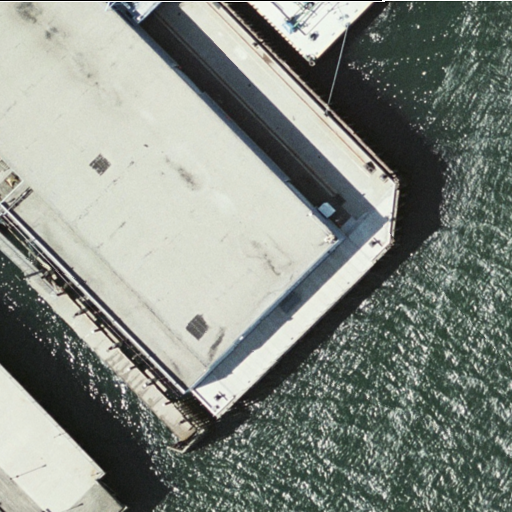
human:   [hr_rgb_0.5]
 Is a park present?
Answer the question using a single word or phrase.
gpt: yes

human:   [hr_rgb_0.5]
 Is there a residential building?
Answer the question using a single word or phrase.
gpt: yes

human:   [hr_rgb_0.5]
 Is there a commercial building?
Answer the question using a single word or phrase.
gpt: no

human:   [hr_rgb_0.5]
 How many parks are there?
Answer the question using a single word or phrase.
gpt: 1

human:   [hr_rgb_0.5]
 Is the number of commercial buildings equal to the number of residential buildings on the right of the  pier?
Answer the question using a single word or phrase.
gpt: yes

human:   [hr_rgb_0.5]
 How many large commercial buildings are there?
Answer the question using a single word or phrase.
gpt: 0

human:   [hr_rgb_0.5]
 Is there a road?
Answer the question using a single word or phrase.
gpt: no

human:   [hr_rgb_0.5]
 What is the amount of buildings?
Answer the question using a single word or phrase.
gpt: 1

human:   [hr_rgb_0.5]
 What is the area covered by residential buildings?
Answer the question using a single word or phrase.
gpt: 3369m2

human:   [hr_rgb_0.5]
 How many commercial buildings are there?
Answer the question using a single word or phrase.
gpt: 0

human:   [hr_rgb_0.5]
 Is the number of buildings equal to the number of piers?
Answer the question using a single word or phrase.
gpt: yes

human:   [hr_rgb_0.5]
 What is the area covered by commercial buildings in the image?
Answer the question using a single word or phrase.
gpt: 0m2

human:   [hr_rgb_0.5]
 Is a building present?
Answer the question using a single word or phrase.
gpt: yes

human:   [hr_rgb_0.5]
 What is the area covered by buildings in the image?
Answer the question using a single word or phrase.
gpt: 3369m2

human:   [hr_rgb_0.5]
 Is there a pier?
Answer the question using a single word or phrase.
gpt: yes

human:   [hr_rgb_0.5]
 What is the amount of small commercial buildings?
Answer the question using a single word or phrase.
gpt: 0

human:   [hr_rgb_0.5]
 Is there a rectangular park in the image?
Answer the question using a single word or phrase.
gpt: yes

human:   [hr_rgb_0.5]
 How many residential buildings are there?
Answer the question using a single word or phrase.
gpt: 1

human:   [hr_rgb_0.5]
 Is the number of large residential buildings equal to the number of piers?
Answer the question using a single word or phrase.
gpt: yes

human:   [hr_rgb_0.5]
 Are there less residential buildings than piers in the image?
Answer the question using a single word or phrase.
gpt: no

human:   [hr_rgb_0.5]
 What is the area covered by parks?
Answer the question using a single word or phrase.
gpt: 119m2

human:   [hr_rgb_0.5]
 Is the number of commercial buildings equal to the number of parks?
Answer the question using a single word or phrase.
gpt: no

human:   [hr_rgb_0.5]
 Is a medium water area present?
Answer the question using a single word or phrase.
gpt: no

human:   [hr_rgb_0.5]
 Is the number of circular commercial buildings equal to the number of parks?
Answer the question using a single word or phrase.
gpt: no

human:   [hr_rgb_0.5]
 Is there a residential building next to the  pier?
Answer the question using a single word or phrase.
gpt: yes

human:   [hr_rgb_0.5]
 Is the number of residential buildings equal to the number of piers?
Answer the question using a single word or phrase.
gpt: yes

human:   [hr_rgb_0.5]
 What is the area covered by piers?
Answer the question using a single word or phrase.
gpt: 335m2

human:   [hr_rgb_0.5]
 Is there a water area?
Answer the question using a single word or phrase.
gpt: no

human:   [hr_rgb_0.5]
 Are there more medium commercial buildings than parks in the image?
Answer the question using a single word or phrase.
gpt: no

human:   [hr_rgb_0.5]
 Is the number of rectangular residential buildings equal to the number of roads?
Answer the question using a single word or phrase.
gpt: yes

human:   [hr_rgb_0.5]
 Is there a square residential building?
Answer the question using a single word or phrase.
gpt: no

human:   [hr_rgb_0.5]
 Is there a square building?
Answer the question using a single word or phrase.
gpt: no

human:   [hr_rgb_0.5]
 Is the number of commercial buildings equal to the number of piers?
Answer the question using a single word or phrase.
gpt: no

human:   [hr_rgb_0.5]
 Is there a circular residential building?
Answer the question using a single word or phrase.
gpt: no

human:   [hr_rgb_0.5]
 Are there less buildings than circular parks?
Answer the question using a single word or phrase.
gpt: no

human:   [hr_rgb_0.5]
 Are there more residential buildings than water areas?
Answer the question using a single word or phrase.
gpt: yes

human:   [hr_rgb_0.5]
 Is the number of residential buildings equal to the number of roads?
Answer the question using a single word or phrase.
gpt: no

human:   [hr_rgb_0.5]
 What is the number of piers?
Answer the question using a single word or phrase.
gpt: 1

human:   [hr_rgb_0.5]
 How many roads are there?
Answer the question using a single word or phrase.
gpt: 0

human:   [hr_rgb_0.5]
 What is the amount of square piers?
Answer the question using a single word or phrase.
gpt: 0

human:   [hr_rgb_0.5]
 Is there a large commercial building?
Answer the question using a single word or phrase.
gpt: no

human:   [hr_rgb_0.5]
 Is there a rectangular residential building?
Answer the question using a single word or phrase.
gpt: no

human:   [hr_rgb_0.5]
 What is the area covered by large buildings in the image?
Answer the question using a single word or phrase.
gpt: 3369m2

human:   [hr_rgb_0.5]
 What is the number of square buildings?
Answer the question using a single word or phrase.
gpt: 0

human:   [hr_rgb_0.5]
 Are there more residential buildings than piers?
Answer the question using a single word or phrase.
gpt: no

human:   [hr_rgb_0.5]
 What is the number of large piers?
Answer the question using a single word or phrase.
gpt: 0

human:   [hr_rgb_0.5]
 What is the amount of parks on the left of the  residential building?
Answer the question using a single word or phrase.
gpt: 1

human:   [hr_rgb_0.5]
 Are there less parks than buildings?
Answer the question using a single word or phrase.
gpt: no

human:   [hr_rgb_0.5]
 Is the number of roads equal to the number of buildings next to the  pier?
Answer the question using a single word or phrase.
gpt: no

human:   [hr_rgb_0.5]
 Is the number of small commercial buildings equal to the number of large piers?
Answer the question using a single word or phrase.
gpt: yes

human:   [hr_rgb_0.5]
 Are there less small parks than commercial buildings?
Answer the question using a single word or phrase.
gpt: no

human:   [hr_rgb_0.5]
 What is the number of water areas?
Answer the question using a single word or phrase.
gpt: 0

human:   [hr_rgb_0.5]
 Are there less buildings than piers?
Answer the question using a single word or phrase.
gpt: no

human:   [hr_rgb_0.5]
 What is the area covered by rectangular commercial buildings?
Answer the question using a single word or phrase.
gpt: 0m2

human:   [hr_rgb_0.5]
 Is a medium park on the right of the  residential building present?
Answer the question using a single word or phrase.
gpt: no

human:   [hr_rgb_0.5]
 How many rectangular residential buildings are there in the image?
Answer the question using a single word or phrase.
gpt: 0

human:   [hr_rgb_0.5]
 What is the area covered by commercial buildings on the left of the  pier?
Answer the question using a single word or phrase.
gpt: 0m2

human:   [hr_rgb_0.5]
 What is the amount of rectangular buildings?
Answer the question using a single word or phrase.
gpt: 0

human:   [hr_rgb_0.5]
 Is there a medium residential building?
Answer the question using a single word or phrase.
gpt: no

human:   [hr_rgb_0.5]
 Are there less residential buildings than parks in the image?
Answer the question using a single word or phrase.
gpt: no

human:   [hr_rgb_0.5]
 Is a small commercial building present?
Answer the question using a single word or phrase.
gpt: no

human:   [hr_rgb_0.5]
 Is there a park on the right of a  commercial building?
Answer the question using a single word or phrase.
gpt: no

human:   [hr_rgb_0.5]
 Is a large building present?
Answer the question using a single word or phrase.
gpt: yes

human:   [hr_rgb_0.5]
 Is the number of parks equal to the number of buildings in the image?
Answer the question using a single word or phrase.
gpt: yes